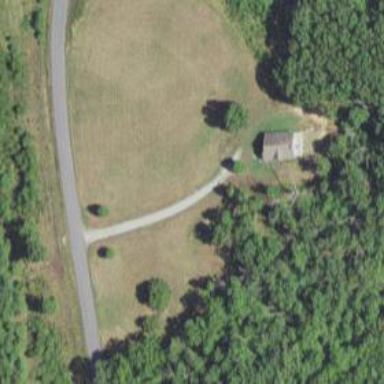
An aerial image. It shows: Driveway.